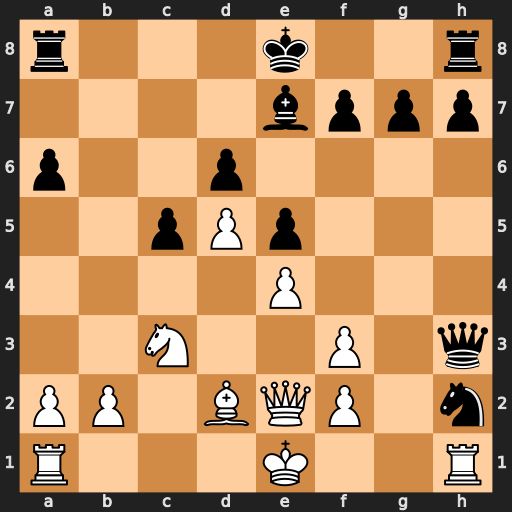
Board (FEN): r3k2r/4bppp/p2p4/2pPp3/4P3/2N2P1q/PP1BQP1n/R3K2R
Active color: w
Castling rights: KQkq
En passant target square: -
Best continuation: O-O-O Qxf3 Rxh2 Qxe2 Nxe2